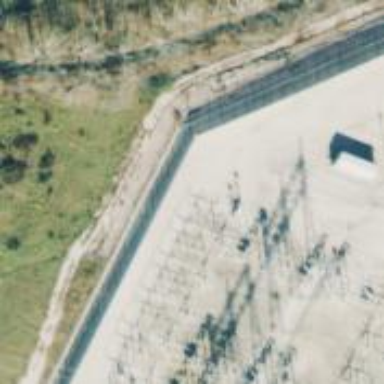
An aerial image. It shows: Switch for power supply.